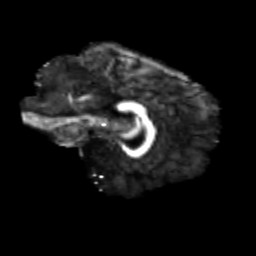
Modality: FA
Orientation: sagittal
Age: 31
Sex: female
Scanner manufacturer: siemens
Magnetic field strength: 3 T
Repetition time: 3.5 s
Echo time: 0.125 s